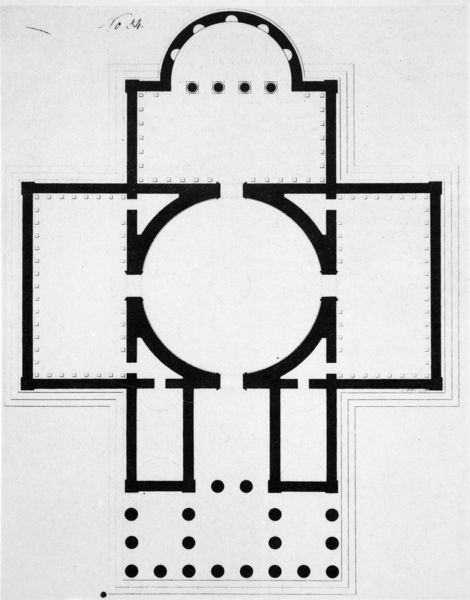
Titel: Walhalla (Projekt I) - Grundriss
Künstler: Carl von Fischer
Standort: München
Institution: Architektursammlung der Technischen Universität
Schlagwörter: flügel, weiß, fenster, grau, mitte, pfeiler, raum, schwarz, skizze, säule, säulen, zeichnung, zimmer, haus, alt, architektur, arme, kirche, klassizismus, kreis, rund, schrift, papier, türen, mauer, linien, kuppel, treppe, treppen, einfach, symmetrie, durchgang, stufen, geschlossen, galerie, halle, aufsicht, kirchen, rechtecke, bögen, punkte, wände, eingang, kreuz, rechteck, religion, schlicht, schwarzweiß, punkt, räume, entwurf, zwickel, altar, kathedrale, langhaus, pantheon, quadrate, portal, lettner, mittelschiff, bestuhlung, langschiff, querhaus, seitenschiff, mauern, portikus, christlich, altarraum, apsis, zentral, romanik, chor, kapelle, plan, tempel, konche, klassik, mausoleum, geometrie, quadrat, sakralbau, römisch, abgestuft, basilika, säulenhalle, quadratisch, fensterlos, grundriss, nischen, zentralbau, grunriss, seitenflügel, rotunde, vorhalle, erhöht, nartex, seitenschiffe, vierung, säulenvorbau, querschiff, kuppelbau, conche, chorabschluss, chornischen, geäude, kreuzarme, kreuzbau, orthodoxe kirche?, pendentiv, reformierte kirche?, stimmt nicht, säuleneingang, anbauten, haupthaus, säle, römisches kreuz, trompen, recjteck, panteheon, kassik, 32, n.